Brain MRI, t1w sequence, axial 2D slice.
Patient: age 18, sex F, weight 90 kg, height 1.9 m
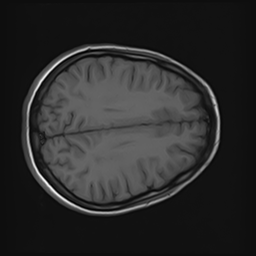